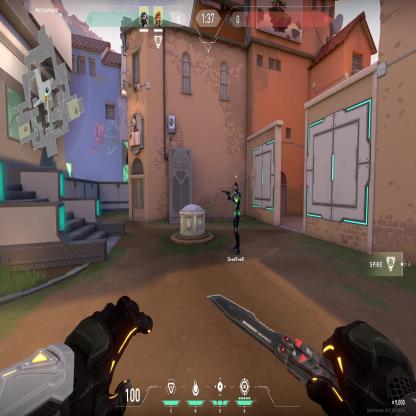
Label: teammate